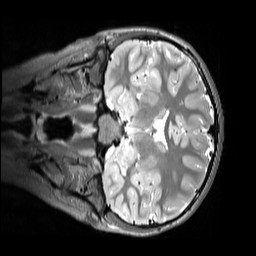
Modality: T2w
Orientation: coronal
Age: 11
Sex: female
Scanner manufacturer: siemens
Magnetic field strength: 3 T
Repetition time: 3.2 s
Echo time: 0.408 s